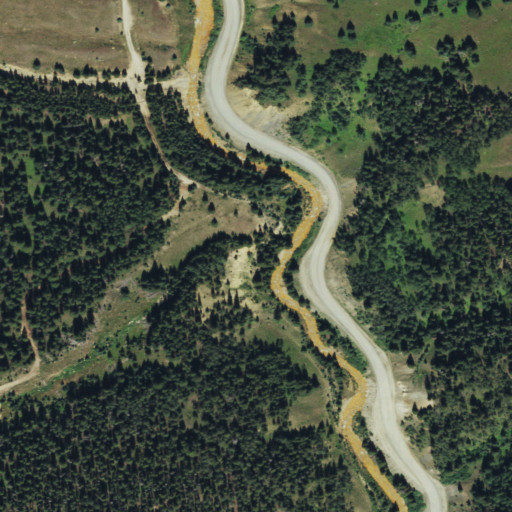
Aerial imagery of valley in Colorado named Henrietta Gulch containing evergreen forest, deciduous forest, grassland, woody wetlands, and mixed forest